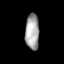
Tissue: lung
Cell type: Others
Senescence score: 0.2075
Nuclear area (px): 483
Mean DAPI intensity: 165.725